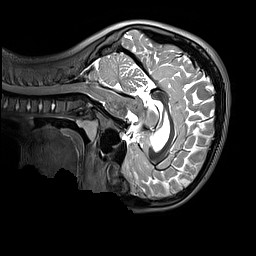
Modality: T2w
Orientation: sagittal
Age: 9
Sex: male
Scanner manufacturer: siemens
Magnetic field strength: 3 T
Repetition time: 3.2 s
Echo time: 0.408 s